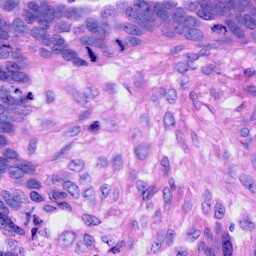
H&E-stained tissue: Ovarian